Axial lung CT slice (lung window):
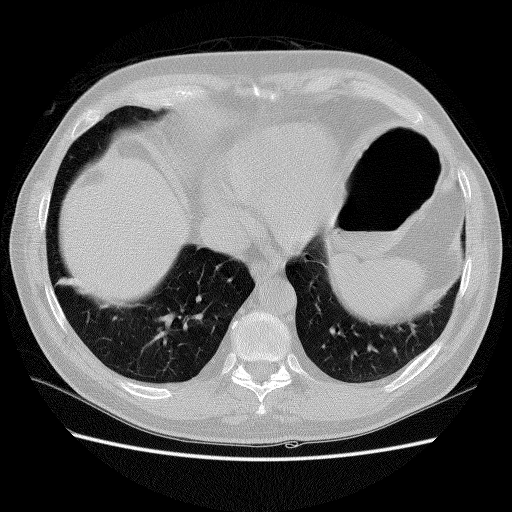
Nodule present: no